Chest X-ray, PA view. Patient: 66 years old, sex F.
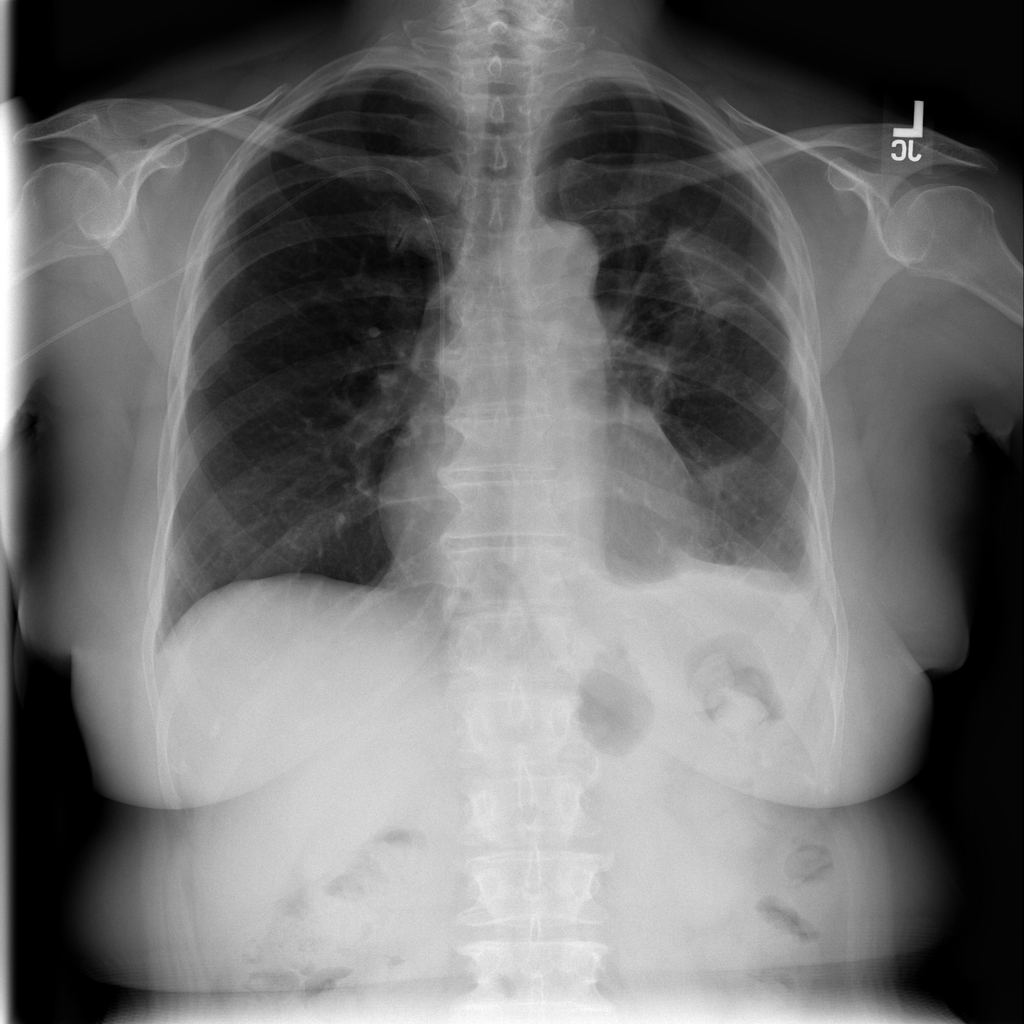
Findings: Pleural_Thickening